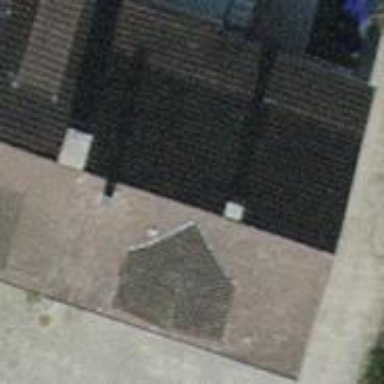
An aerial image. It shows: Terrace building with gabled roof.